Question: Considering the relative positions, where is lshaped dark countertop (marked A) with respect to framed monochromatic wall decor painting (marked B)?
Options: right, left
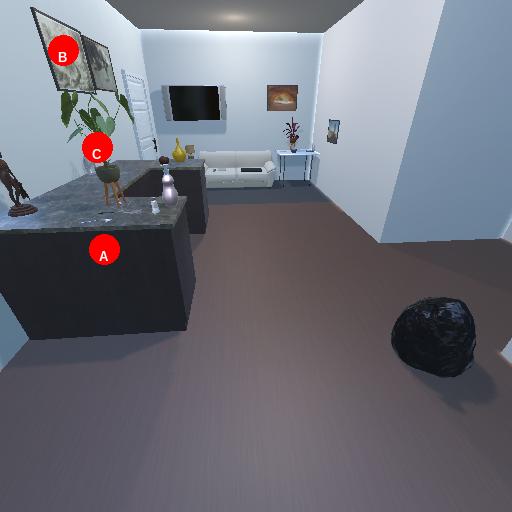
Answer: right